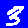
Digit: 3